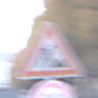
Verkehrszeichen: Arbeitsstelle
Zusatzzeichen unten: Geschwindigkeit30
Umgebung: Outdoor, Urban
Tageszeit: SunriseSunset
Wetter: PartlyCloudy
Licht: Natural
Jahreszeit: NotSpecified
Kontrast: LowContrast